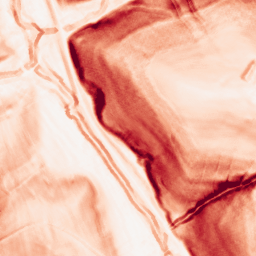
Category: morphological
Decomposition family: morphological_gradient
Decomposition parameters: size: 3
shape: diamond
Upsampling method: quadratic
Upsampling parameters: scale: 2
Upsampling scale: 2